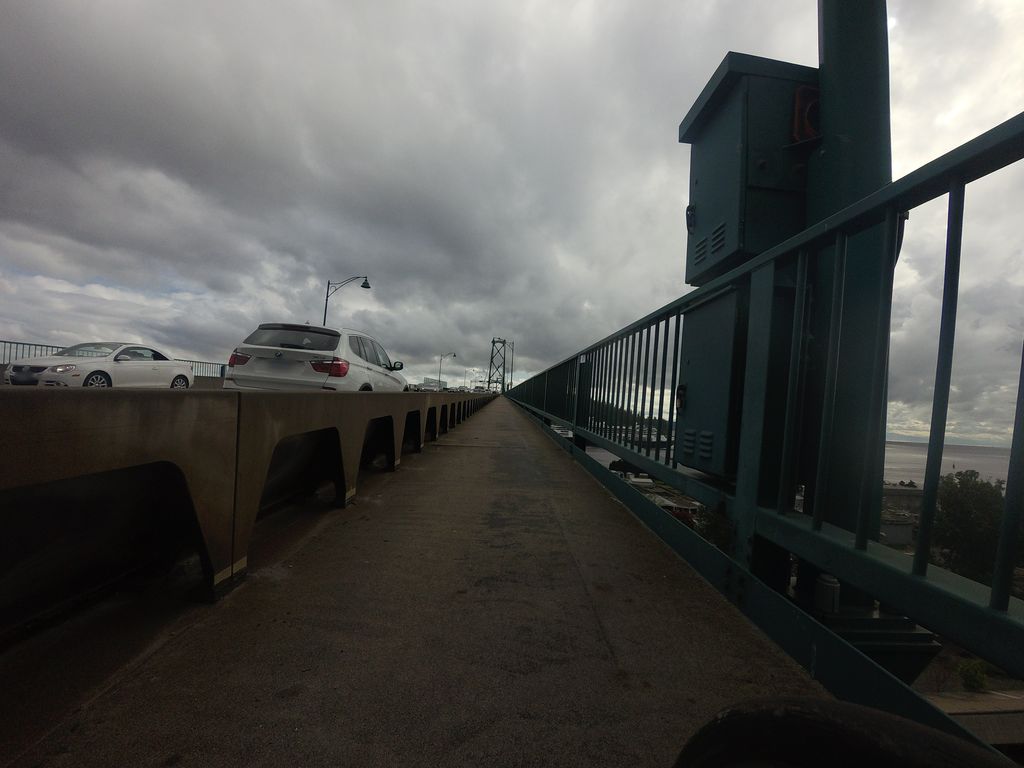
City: vancouver